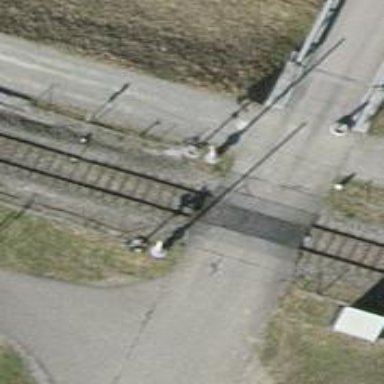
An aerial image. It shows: Level crossing at the railway with full barrier.